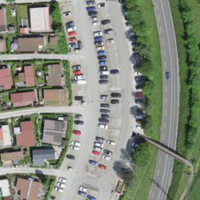
EUNIS habitat code: 53
Species observed at this site:
Acer campestre